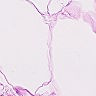
Metastatic tissue present: no